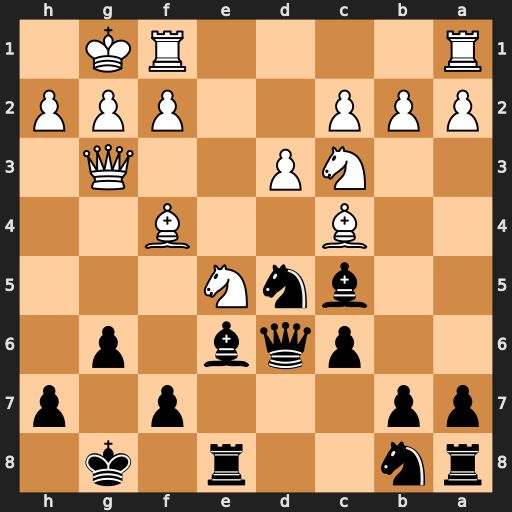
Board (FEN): rn2r1k1/pp3p1p/2pqb1p1/2bnN3/2B2B2/2NP2Q1/PPP2PPP/R4RK1
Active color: b
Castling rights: -
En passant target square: -
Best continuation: Nxf4 Qxf4 Bxc4 Ne4 Qxe5